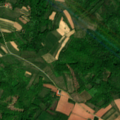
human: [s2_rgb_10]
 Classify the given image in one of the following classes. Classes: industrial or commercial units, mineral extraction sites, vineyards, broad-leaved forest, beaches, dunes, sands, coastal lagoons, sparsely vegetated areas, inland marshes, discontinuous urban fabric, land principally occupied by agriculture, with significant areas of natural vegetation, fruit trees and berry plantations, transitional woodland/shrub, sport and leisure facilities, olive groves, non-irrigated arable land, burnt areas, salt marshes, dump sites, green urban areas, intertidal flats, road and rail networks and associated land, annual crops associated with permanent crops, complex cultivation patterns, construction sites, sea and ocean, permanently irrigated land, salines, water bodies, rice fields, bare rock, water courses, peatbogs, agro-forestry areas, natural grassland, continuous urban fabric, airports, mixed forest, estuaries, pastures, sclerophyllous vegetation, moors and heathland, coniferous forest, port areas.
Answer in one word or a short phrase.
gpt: complex cultivation patterns, broad-leaved forest